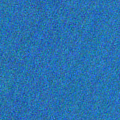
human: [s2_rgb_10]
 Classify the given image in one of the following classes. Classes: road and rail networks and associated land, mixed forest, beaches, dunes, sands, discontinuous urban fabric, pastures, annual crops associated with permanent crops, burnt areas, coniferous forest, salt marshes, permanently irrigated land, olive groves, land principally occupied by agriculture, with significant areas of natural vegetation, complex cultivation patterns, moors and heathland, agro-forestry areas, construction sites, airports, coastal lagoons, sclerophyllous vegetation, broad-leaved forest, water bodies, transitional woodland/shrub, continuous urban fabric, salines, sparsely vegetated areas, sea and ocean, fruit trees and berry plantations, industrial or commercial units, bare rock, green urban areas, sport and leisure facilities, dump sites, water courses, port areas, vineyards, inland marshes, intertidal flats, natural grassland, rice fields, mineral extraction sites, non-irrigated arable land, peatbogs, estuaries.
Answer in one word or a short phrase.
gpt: sea and ocean